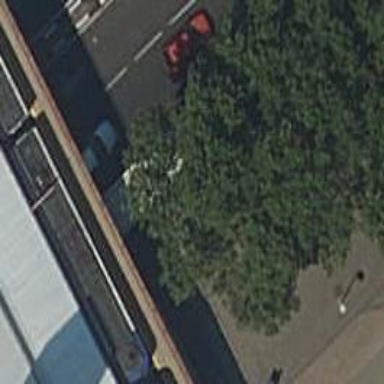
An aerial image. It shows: Bus stop with sheltered platform for public transport.